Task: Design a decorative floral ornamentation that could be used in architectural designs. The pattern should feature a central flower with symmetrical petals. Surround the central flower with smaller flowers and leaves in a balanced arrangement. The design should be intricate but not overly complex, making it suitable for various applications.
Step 1068:
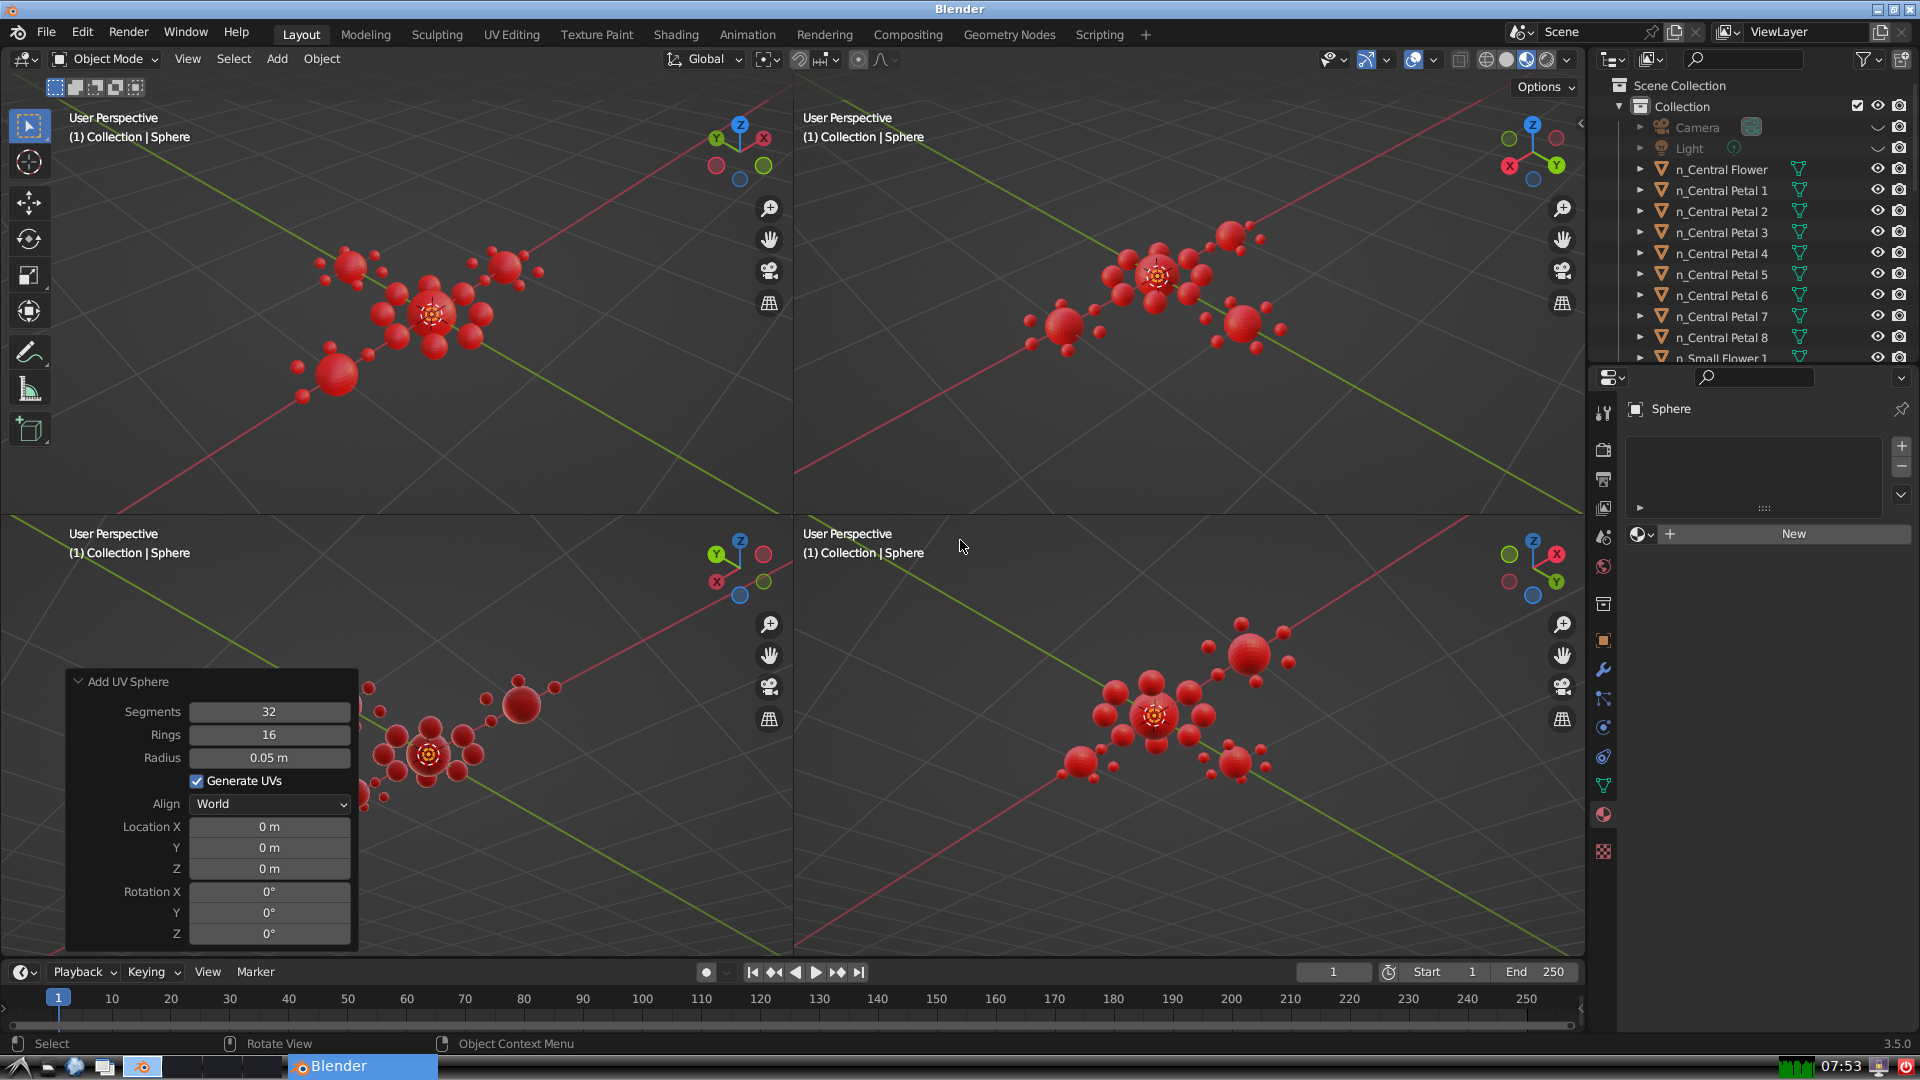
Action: {"key_press": ['Ctrl, Home']}